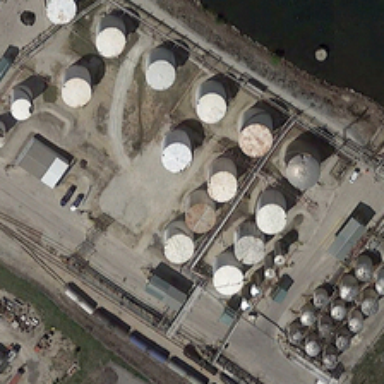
Many storage tanks are near a river .